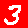
Digit: 3